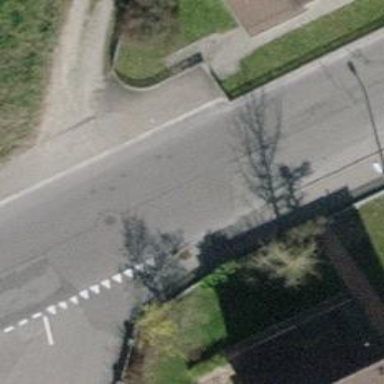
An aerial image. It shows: Uncontrolled zebra crossing on footway.